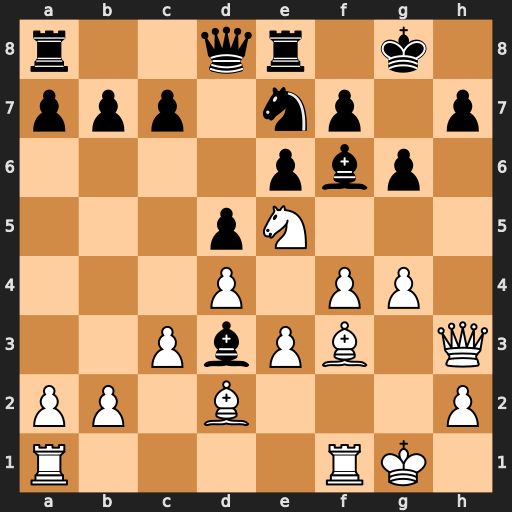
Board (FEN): r2qr1k1/ppp1np1p/4pbp1/3pN3/3P1PP1/2PbPB1Q/PP1B3P/R4RK1
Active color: w
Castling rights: -
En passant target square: -
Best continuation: Nxd3